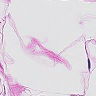
Metastatic tissue present: no